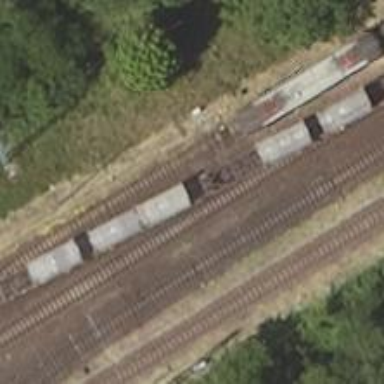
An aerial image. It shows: Rail yard with electrified contact lines for the trains.